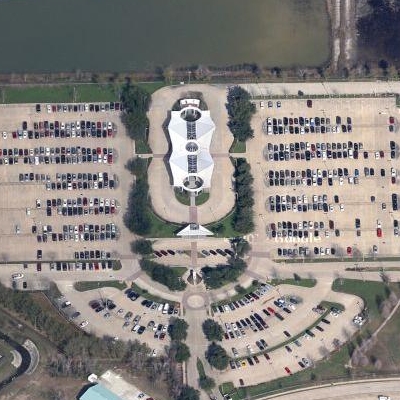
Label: Parking